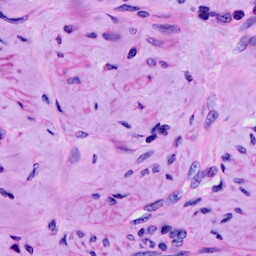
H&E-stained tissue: Cervix